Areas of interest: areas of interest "Comprehensive Gymnasium"
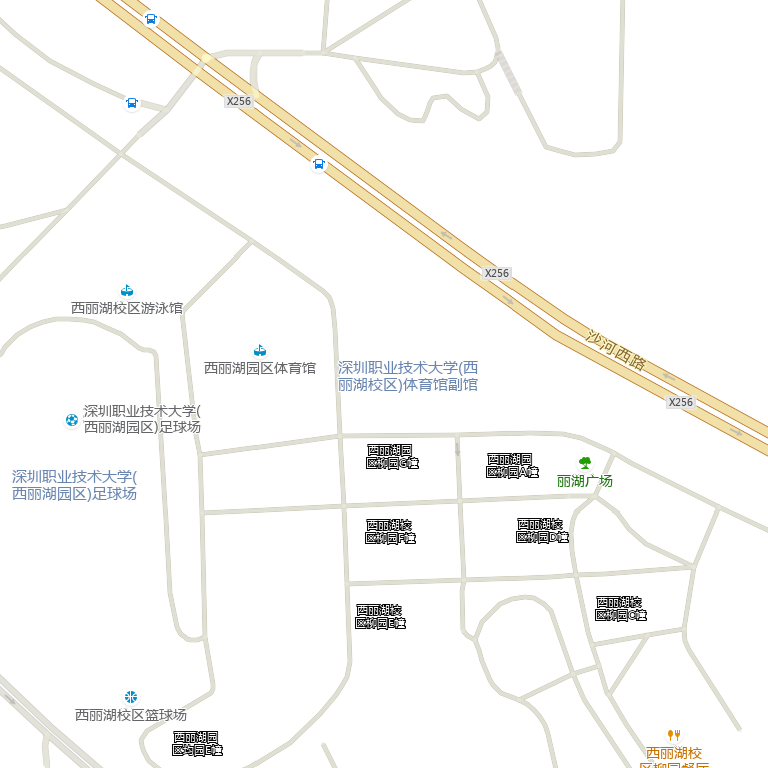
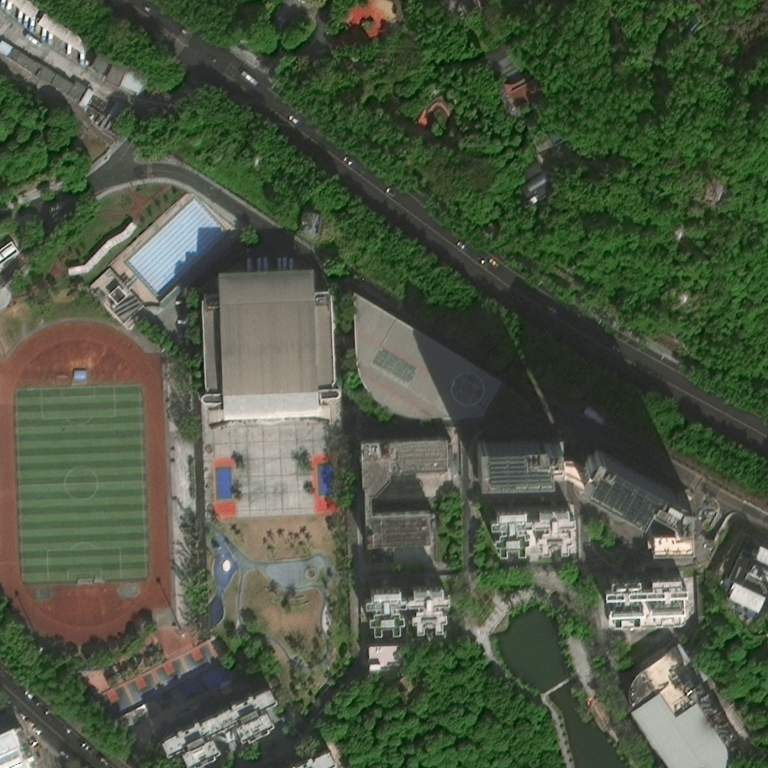